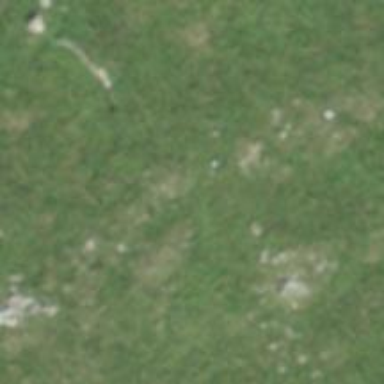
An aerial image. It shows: Path covered with grass.